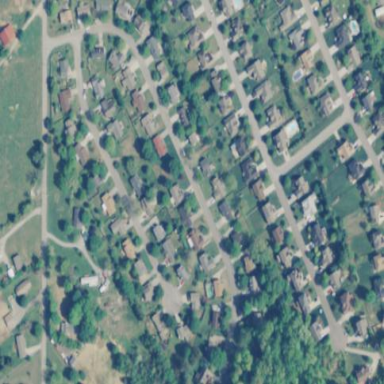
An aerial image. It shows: Single-family residential area.